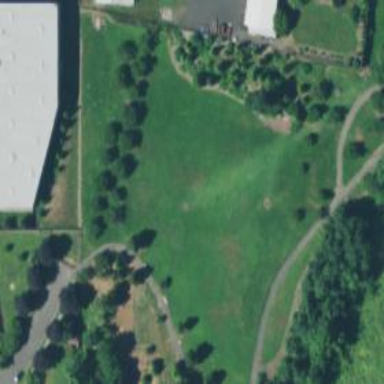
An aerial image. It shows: Disc golf basket.